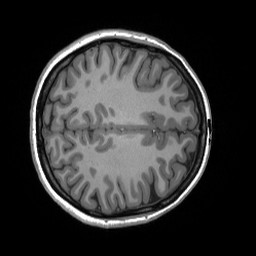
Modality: T1w
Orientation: axial
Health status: ill
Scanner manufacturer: siemens
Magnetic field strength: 3 T
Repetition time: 2.3 s
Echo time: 0.00243 s